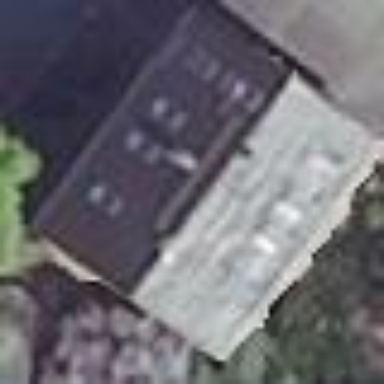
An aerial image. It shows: Residential building with gabled roof. It serves as apartment for tourism.